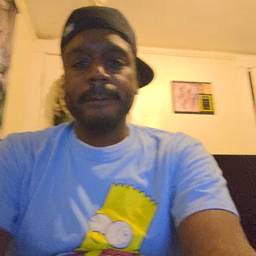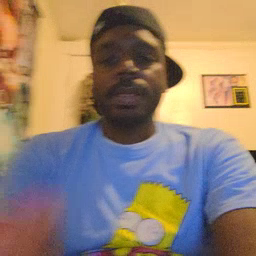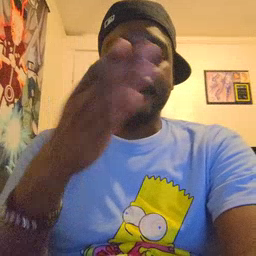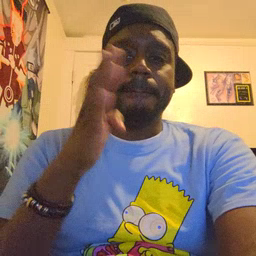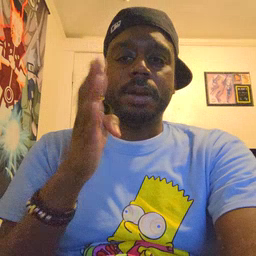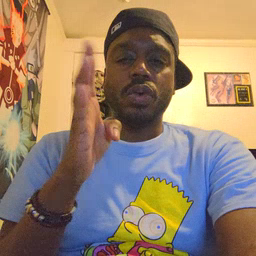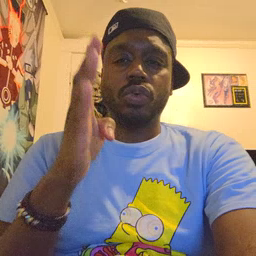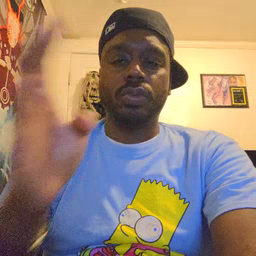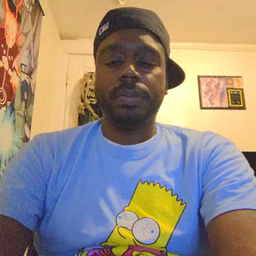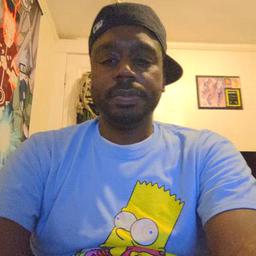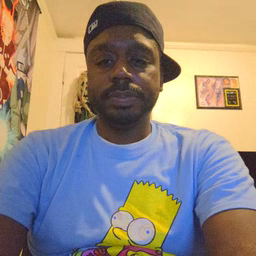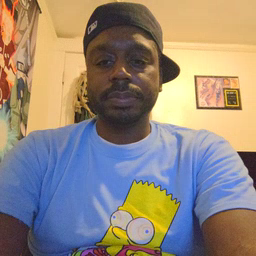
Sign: blue